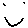
Label: smiley face